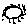
Label: sun